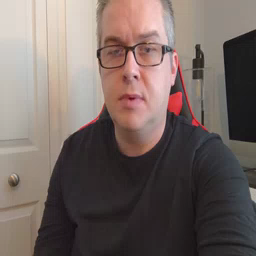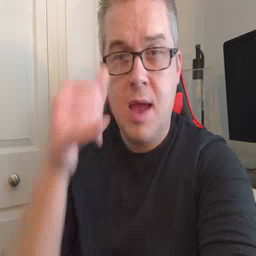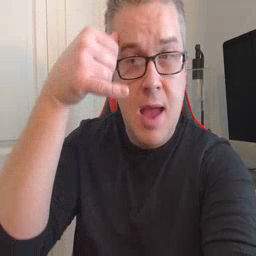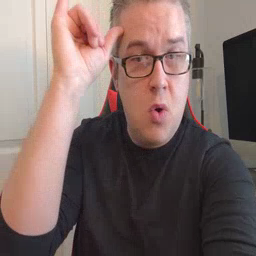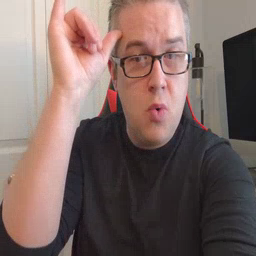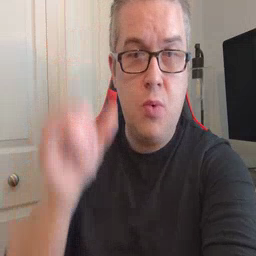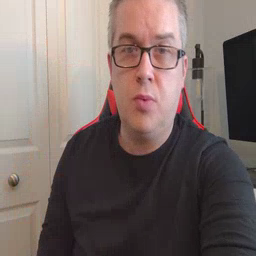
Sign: cow